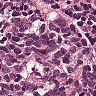
Metastatic tissue present: no